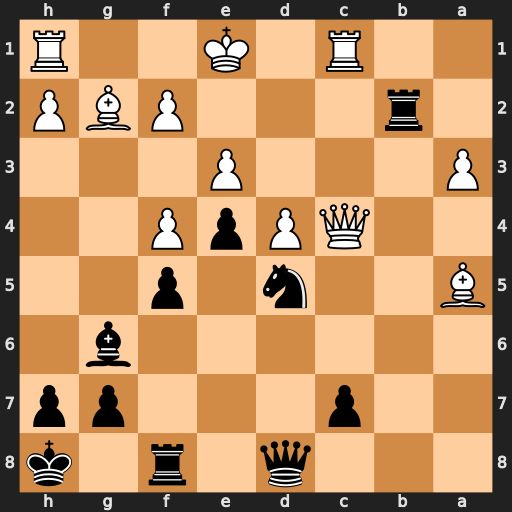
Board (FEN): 3q1r1k/2p3pp/6b1/B2n1p2/2QPpP2/P3P3/1r3PBP/2R1K2R
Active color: b
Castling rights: K
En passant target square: -
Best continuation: Nxe3 Qc3 Nxg2+